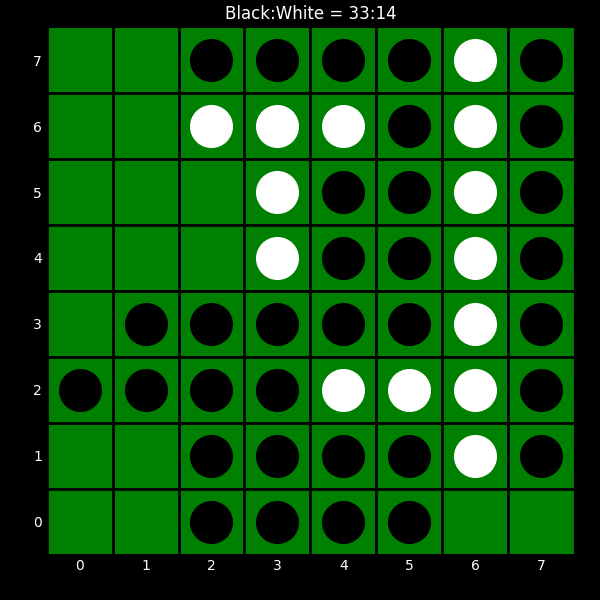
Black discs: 33
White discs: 14